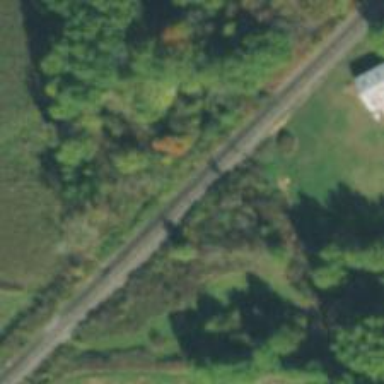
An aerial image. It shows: Abandoned railway.